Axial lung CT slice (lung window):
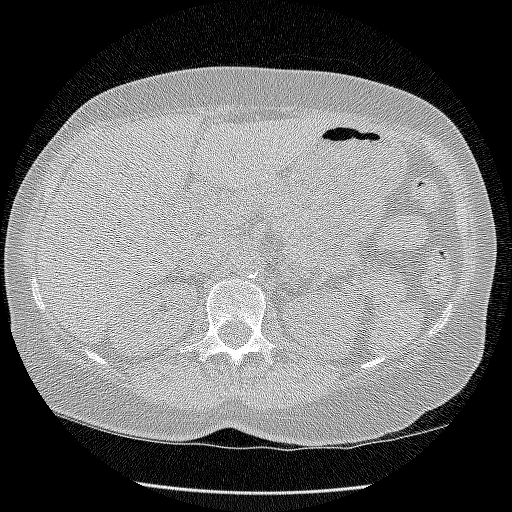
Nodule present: no